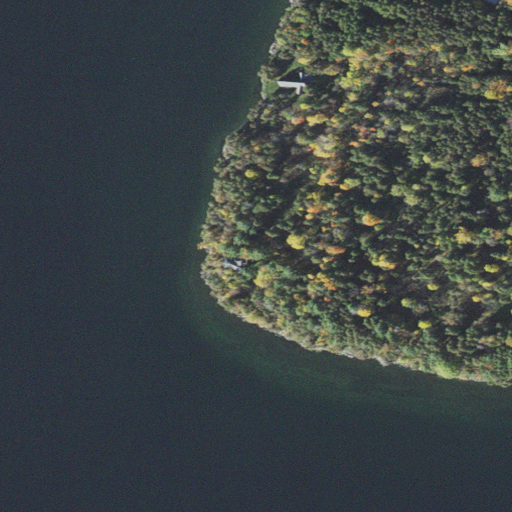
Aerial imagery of cape in Vermont named Scott Point containing open water, evergreen forest, mixed forest, herbaceous wetlands, and low intensity development